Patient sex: M
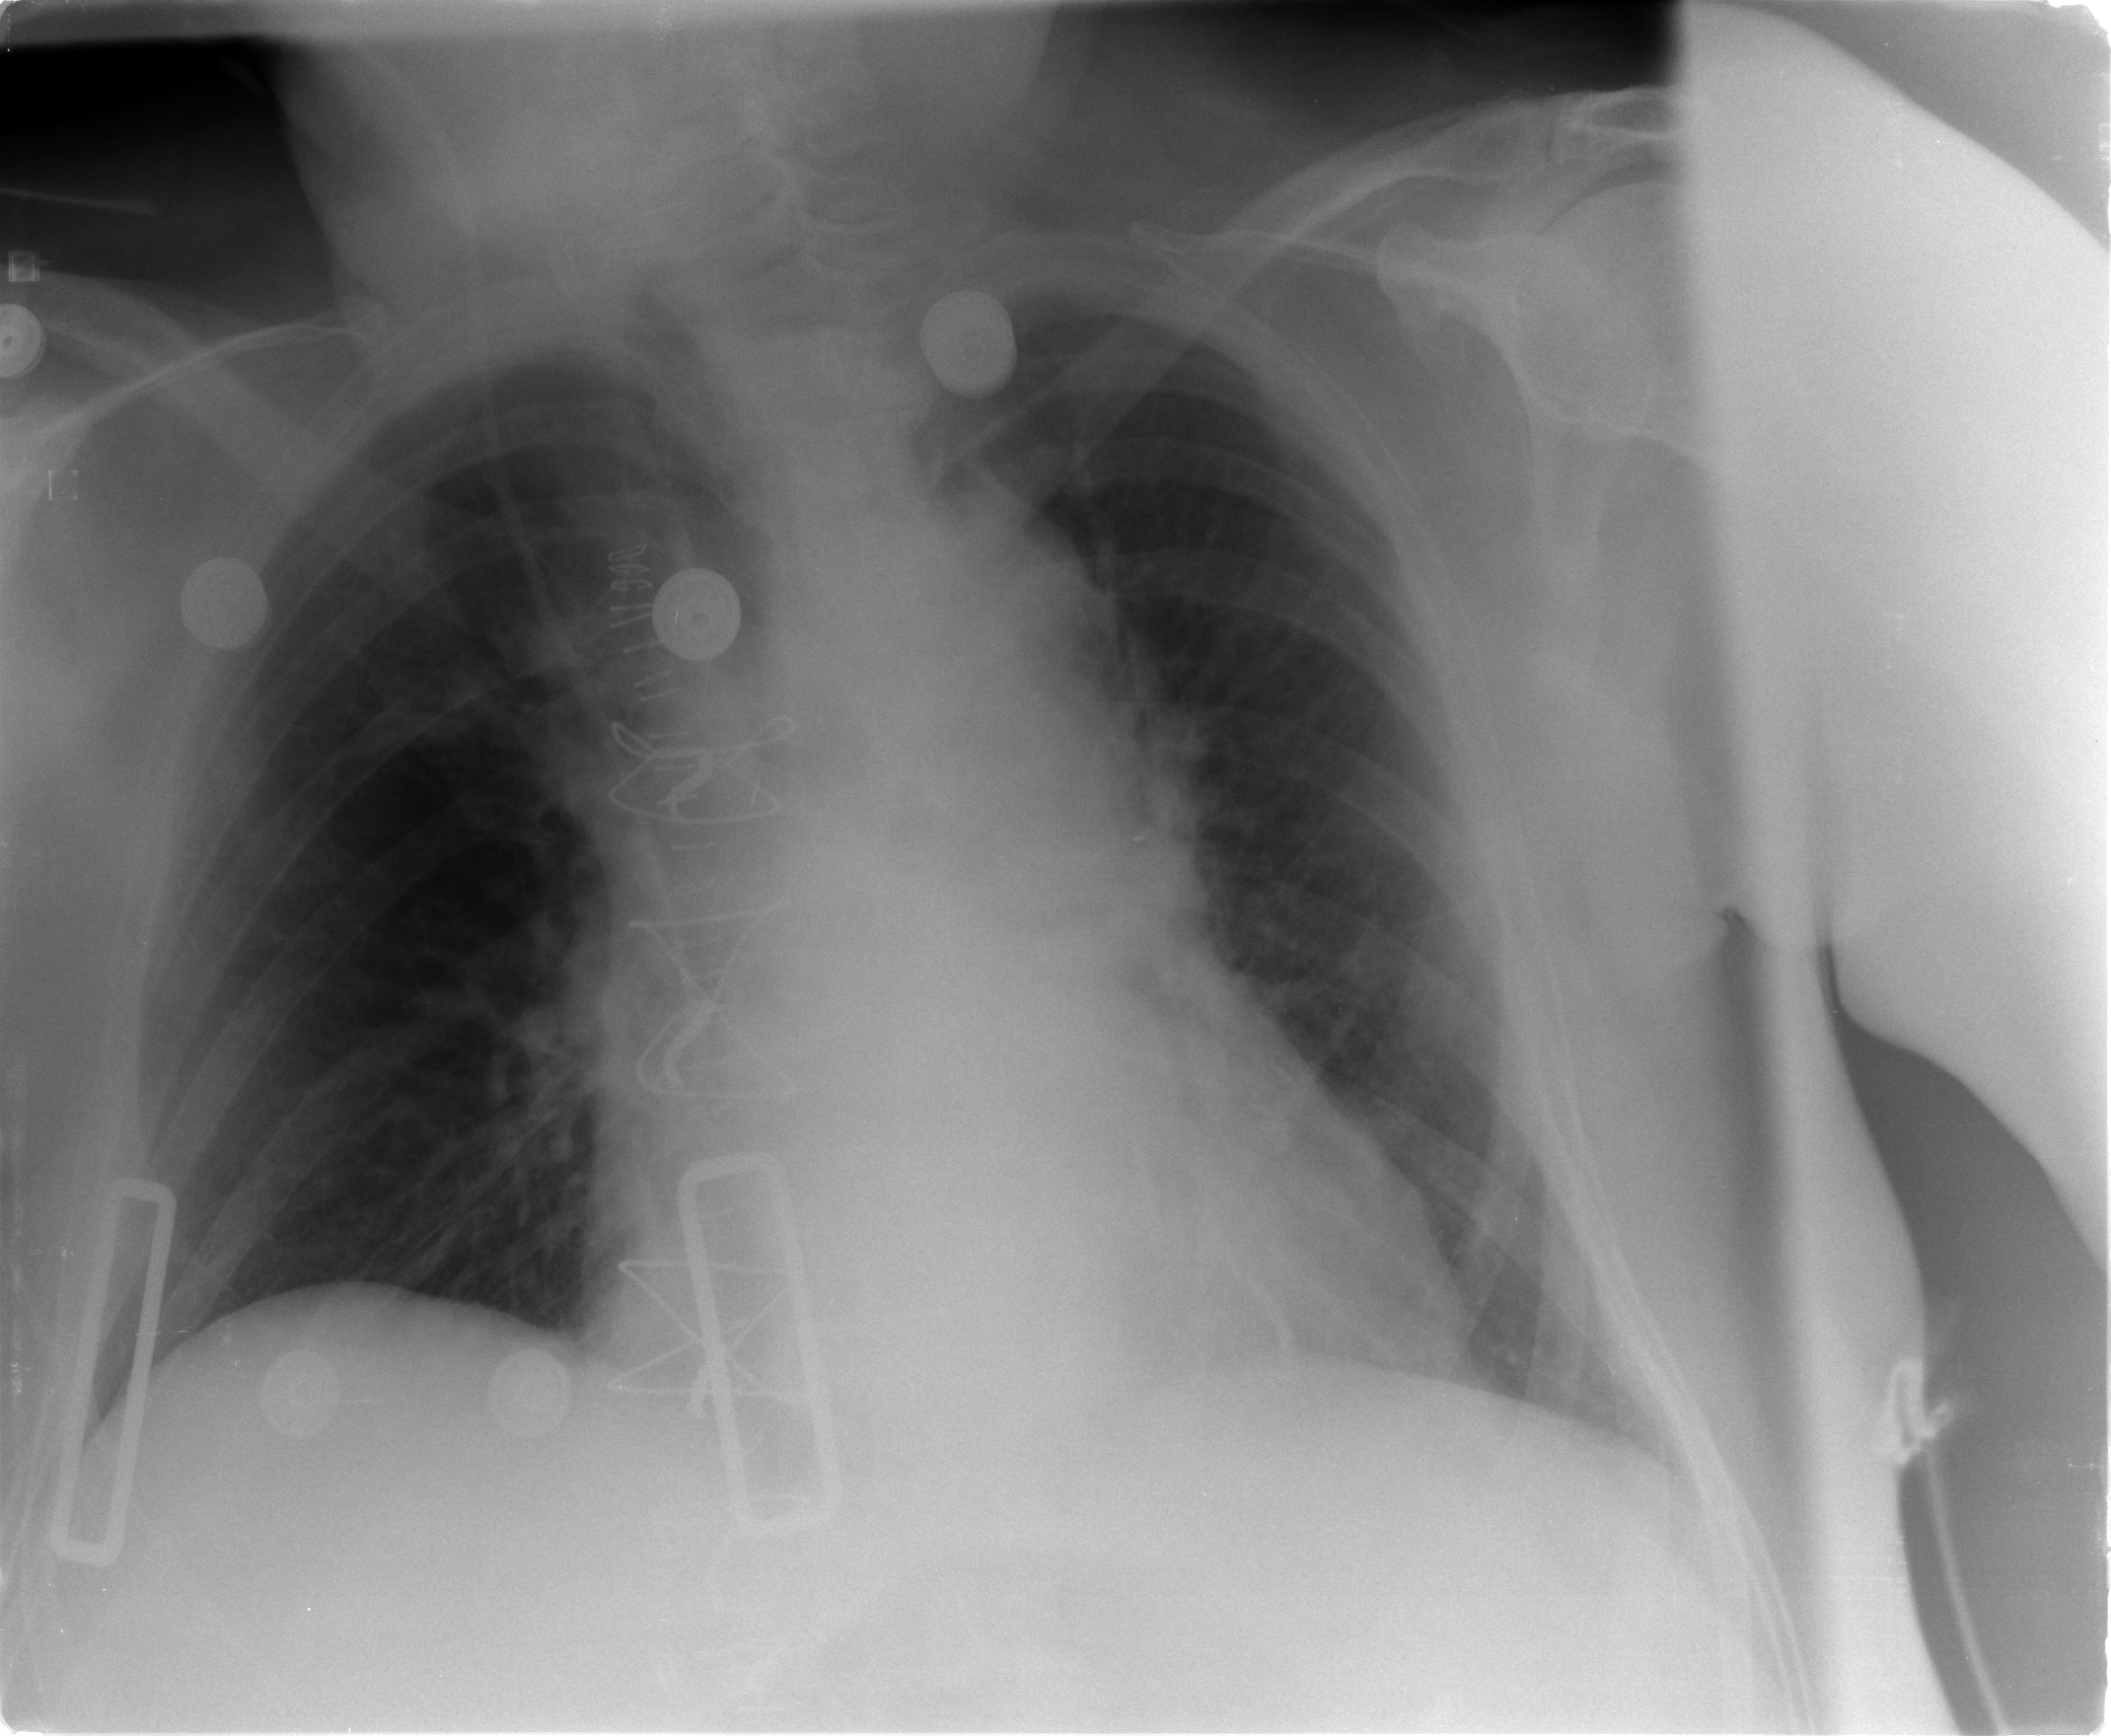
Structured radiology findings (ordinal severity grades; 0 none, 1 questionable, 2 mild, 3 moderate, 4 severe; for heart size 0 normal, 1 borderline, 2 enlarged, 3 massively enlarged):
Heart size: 2
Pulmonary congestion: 2
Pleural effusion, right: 0
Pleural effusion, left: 2
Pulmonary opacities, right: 0
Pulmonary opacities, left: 0
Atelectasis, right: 0
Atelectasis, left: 2